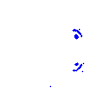
Particle: kaon